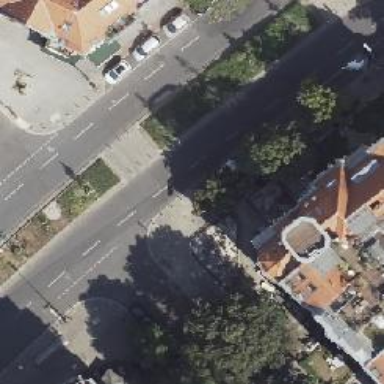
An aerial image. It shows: Footway that serves as traffic island.